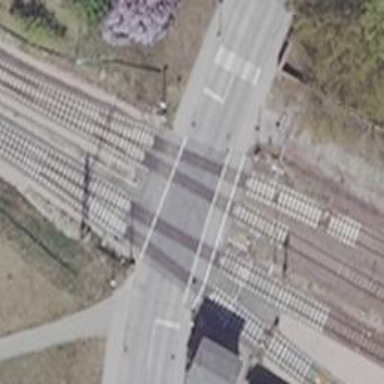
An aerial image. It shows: Railway level crossing.